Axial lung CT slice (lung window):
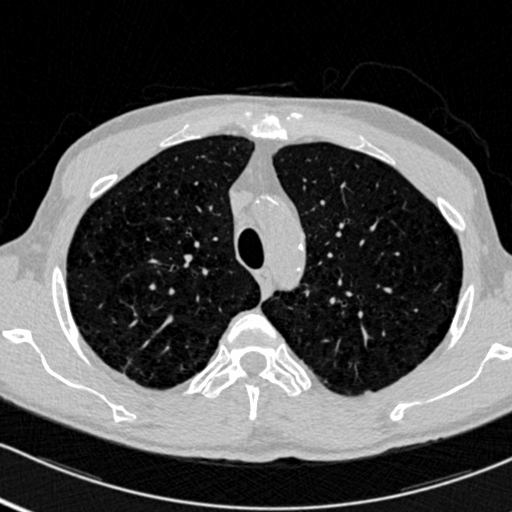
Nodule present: no